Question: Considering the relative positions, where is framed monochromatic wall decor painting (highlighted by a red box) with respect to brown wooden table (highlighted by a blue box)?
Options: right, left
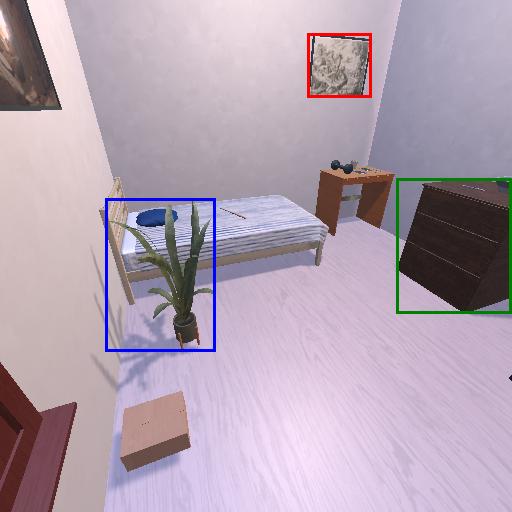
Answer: right